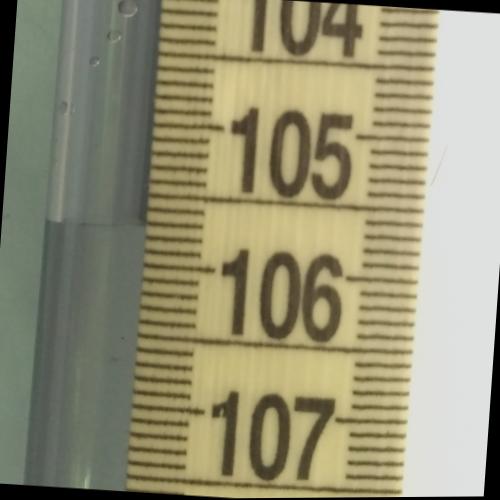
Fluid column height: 105.7 cm